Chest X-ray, AP view. Patient: 74 years old, sex M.
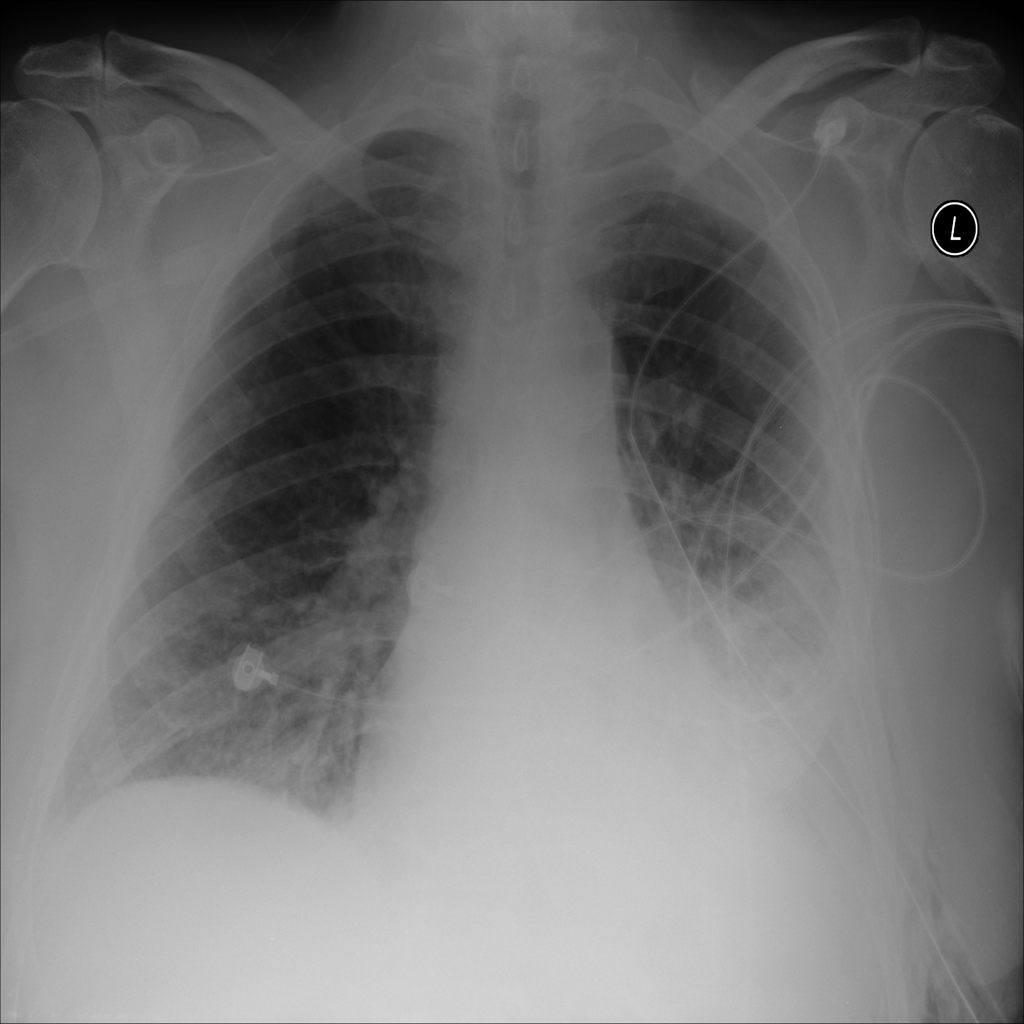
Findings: Effusion